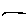
Label: line